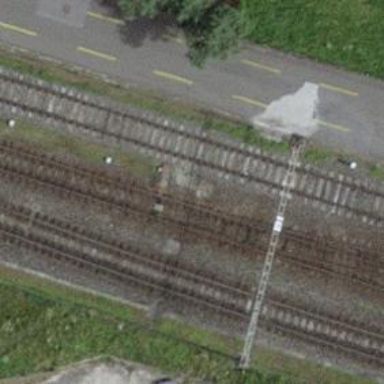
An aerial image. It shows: Railway switch.